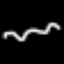
Label: squiggle